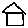
Label: house